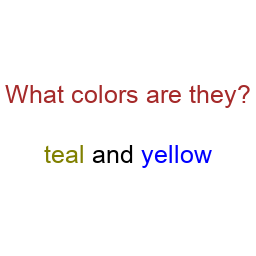
Color: olive, blue
Color name shown: teal, yellow
Background color: white
Question text color: brown